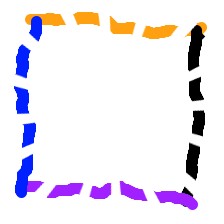
Shape: square